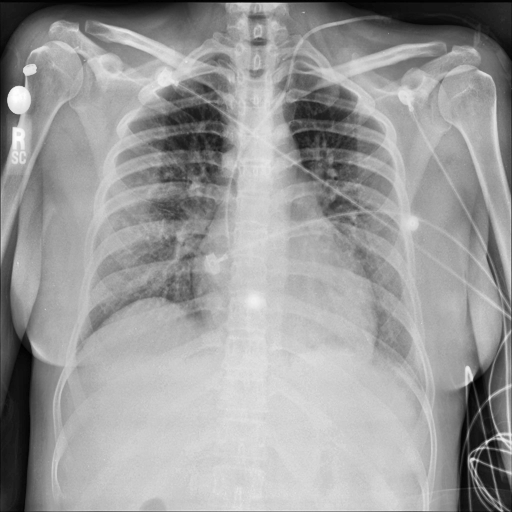
Finding: NORMAL